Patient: sex M, age 81
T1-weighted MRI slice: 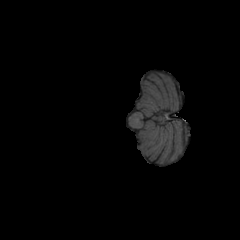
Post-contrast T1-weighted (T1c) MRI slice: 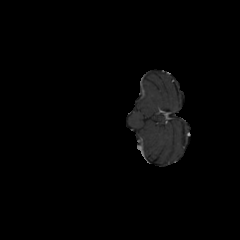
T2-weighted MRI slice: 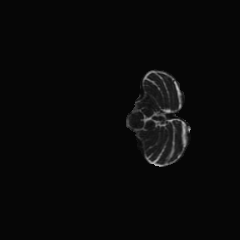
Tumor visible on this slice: no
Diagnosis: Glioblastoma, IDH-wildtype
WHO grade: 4